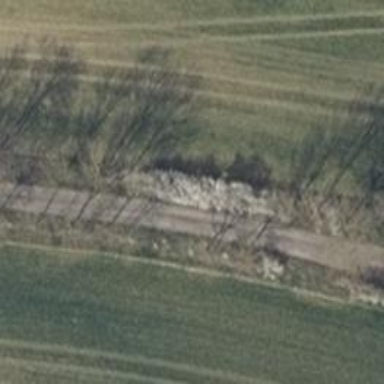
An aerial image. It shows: Row of deciduous broadleaved trees.